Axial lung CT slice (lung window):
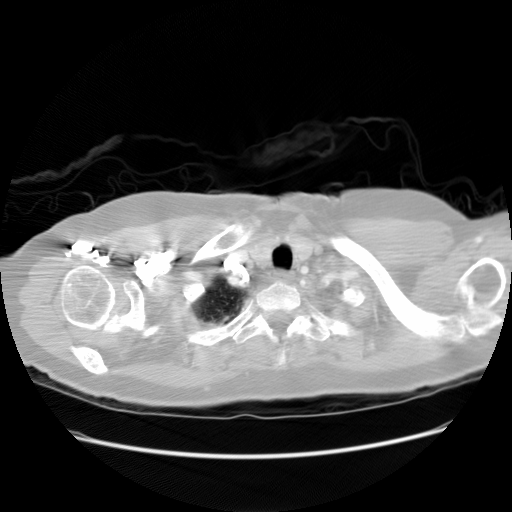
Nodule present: no